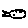
Label: fish